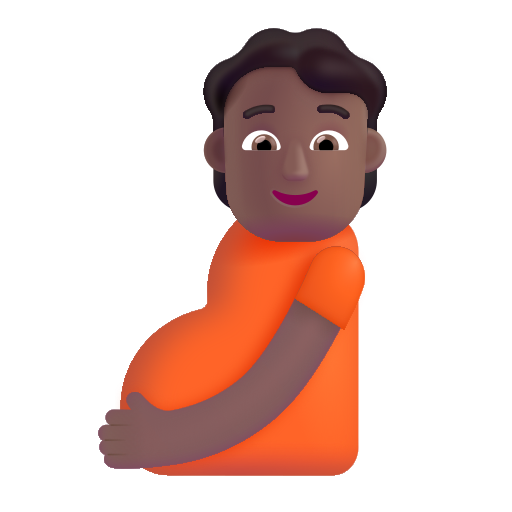
pregnant person color  dark